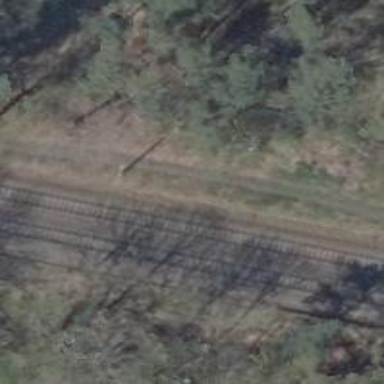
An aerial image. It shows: Railway track with contact line for electrification.